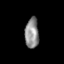
Tissue: skin
Cell type: Epithelial cells
Senescence score: 0.2152
Nuclear area (px): 415
Mean DAPI intensity: 140.092